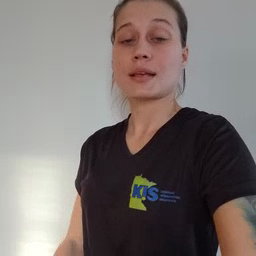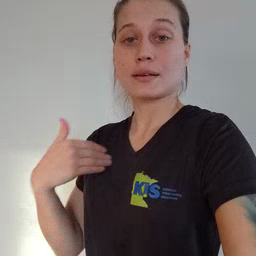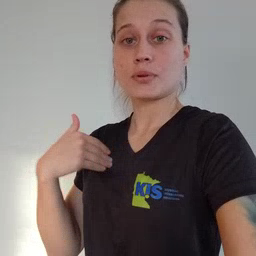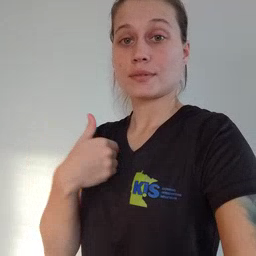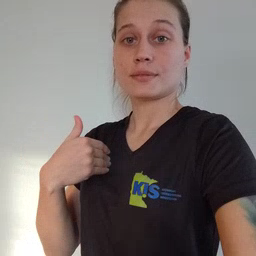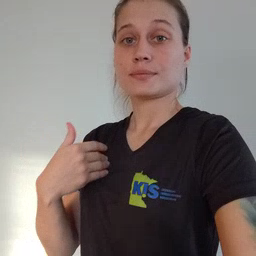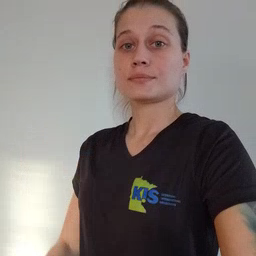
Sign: animal